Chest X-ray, PA view. Patient: 25 years old, sex M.
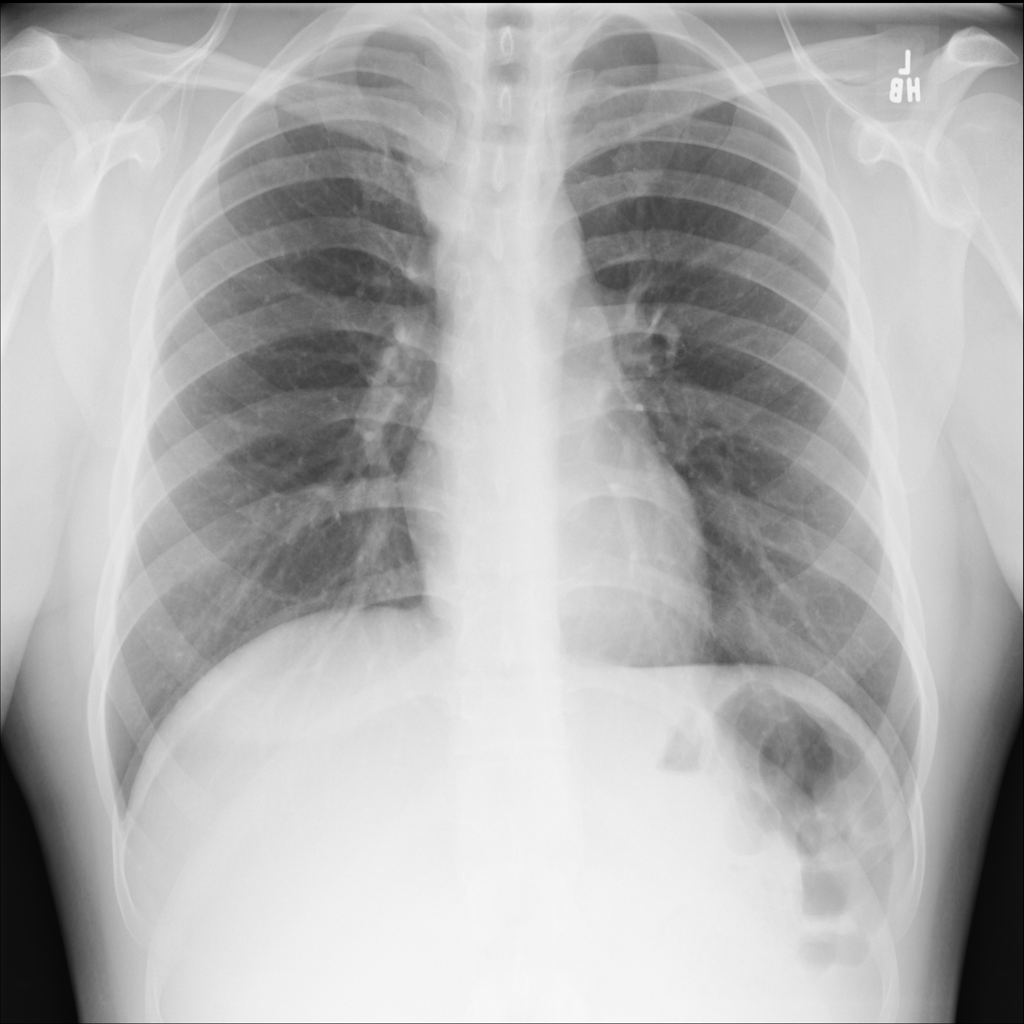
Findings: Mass